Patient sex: F
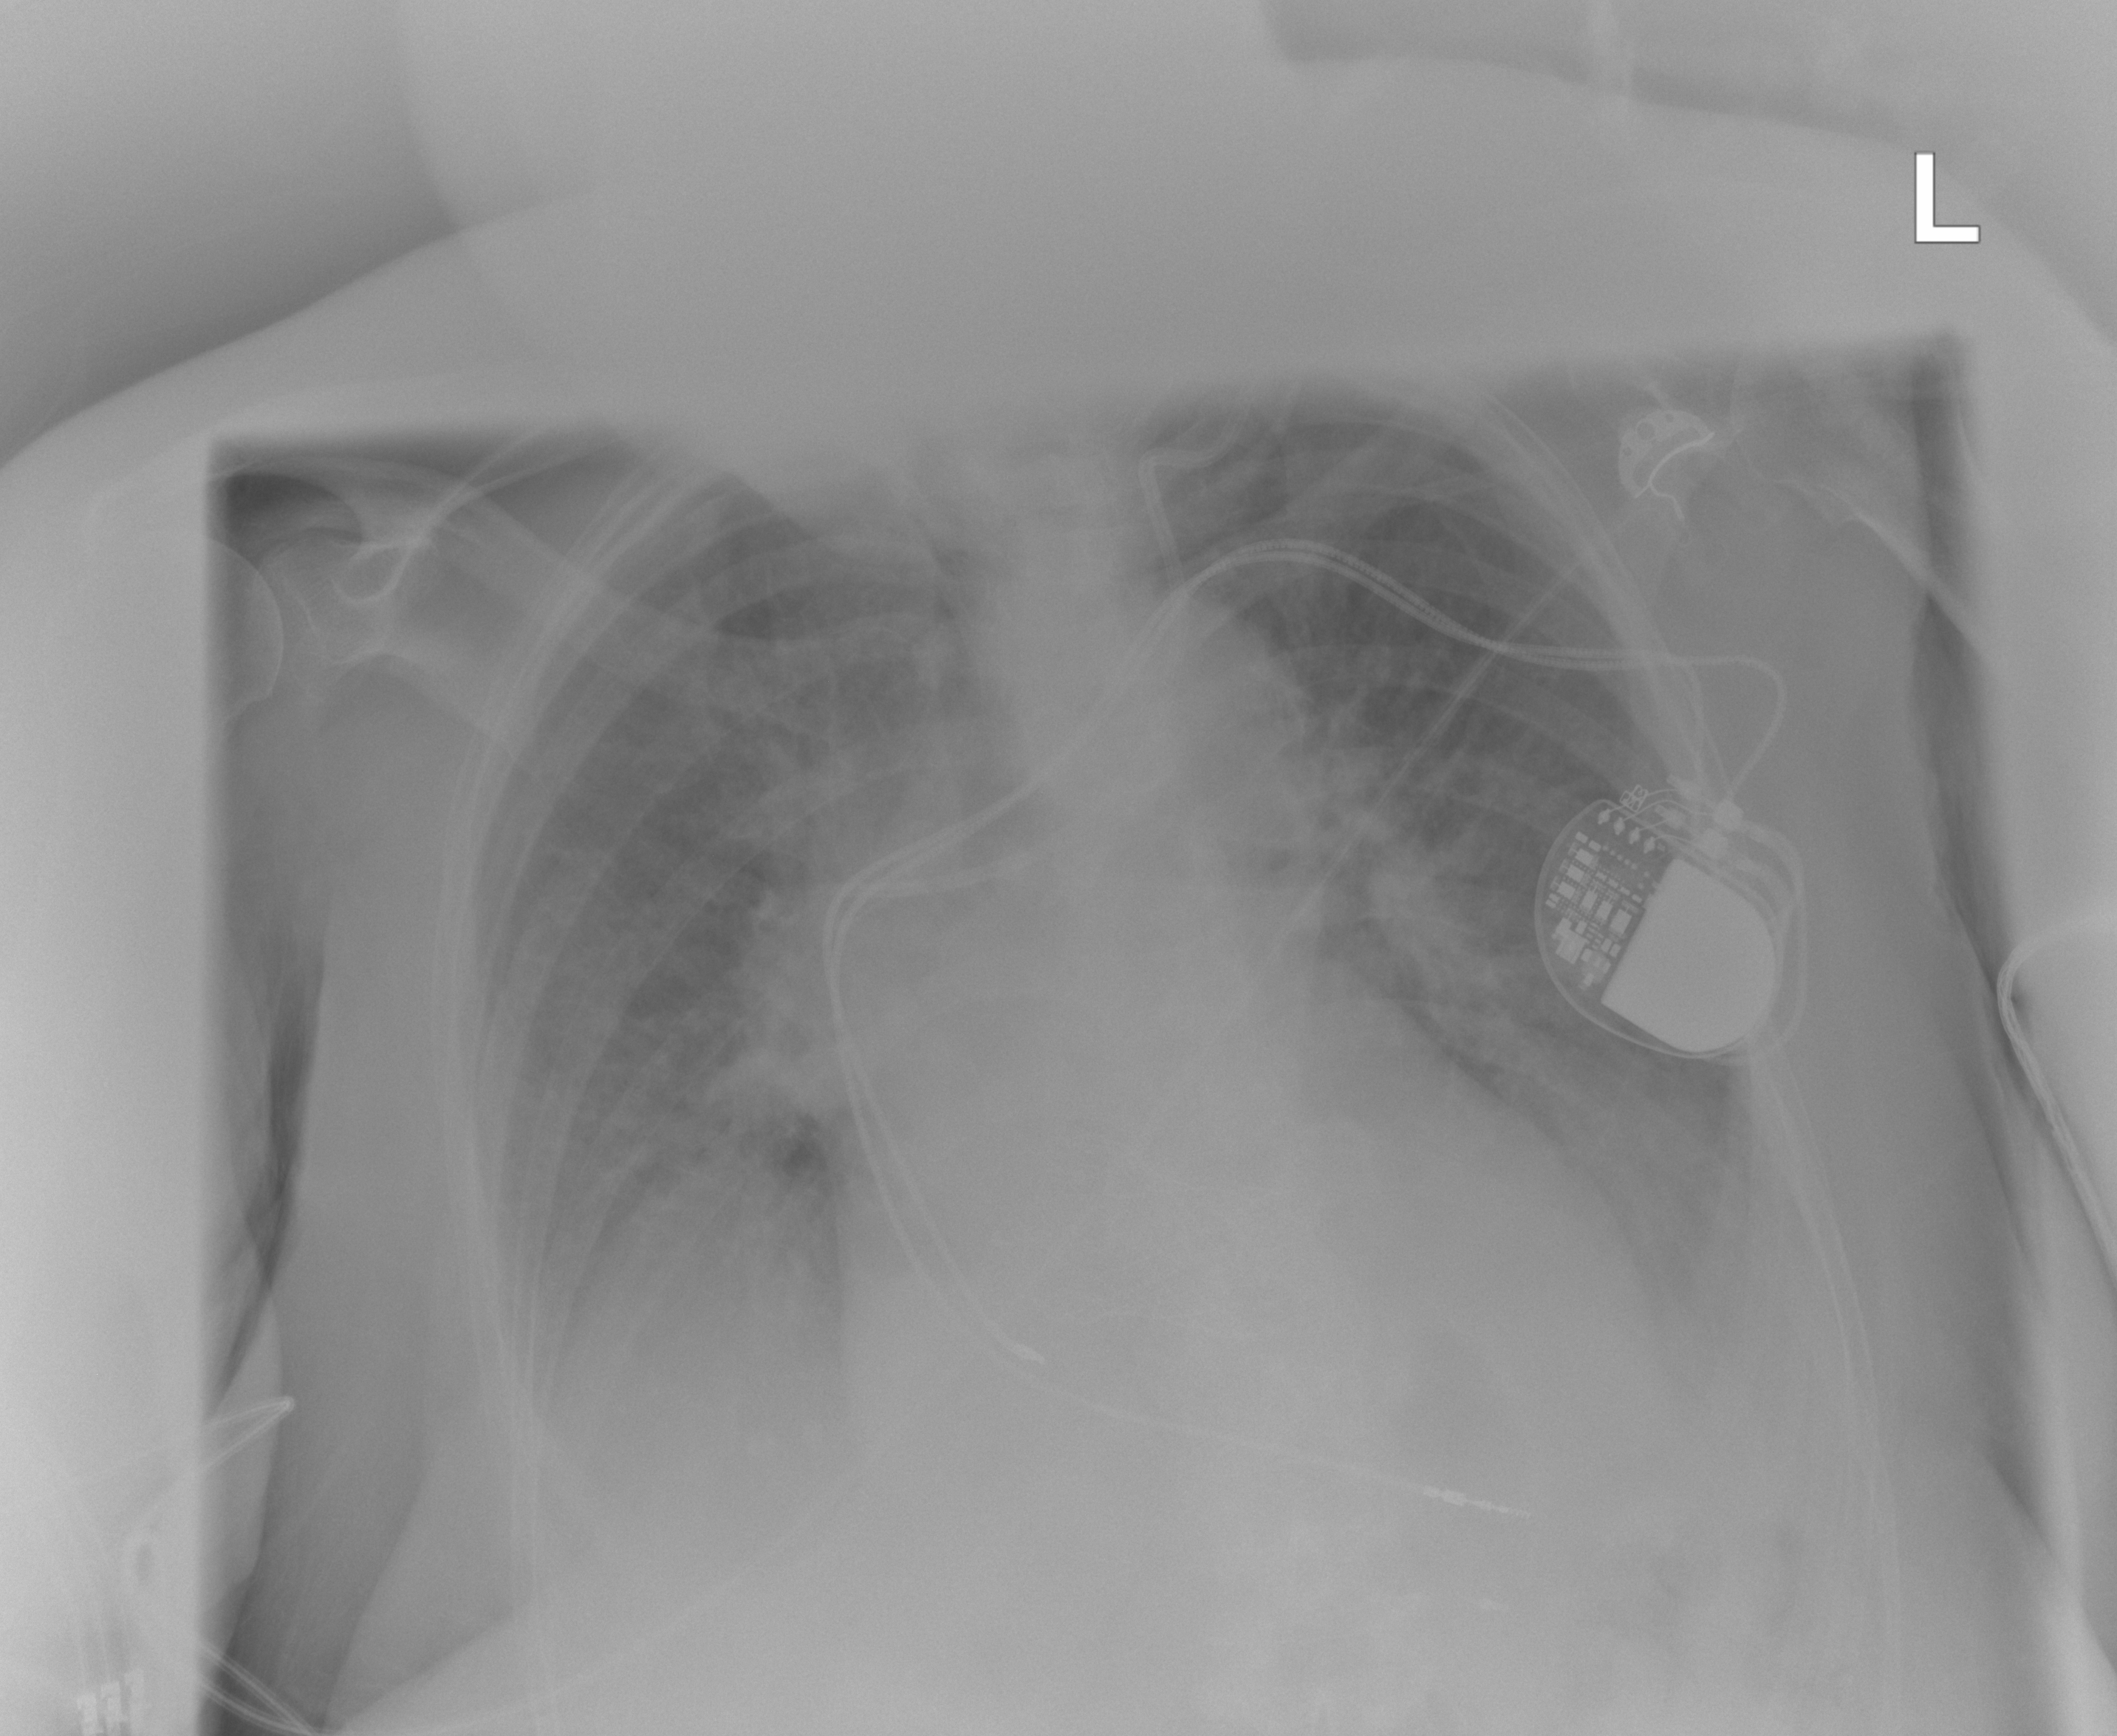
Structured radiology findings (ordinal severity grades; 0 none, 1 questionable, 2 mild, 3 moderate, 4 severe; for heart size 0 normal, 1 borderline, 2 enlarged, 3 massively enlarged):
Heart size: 1
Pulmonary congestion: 2
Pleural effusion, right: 2
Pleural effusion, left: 2
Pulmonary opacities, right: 1
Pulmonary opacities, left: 1
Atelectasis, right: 2
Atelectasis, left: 2